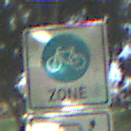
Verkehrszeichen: BeginnFahrradzone
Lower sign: MehrspurigeFahrzeugeFrei11
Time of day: MorningAfternoon
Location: Outdoor (Nature)
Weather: Clear
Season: NotSpecified
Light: Natural